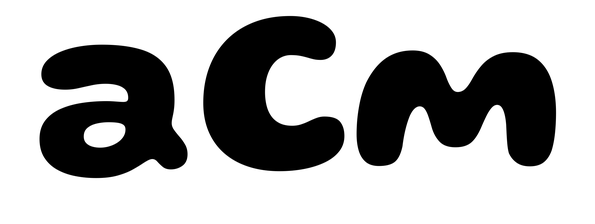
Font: Gluten_Bold